Question: I'm trying to create a pdf with this library implementing the most simple example of de docs
using the url and render directly from the template like this
'''
url(r'^pdf/$', PDFTemplateView.as_view(template_name='my_template.html',
filename='my_pdf.pdf'), name='pdf'),
'''
this is the html of the template file
'''
<!DOCTYPE html>
<html>
<head>
<title>Hello Wold</title>
</head>
<body>
<p>My First Pdf</p>
</body>
</html>
'''
but when i try the url
the error is this
> AttributeError at /pdf/ 'NoneType' object has no attribute 'endswith'
how can i fix it
this is the Traceback
> Traceback: File
"/usr/local/lib/python2.7/dist-packages/django/core/handlers/base.py"
in get_response
139. response = response.render() File "/usr/local/lib/python2.7/dist-packages/django/template/response.py"
in render
105. self.content = self.rendered_content File "/usr/local/lib/python2.7/dist-packages/wkhtmltopdf/views.py" in
rendered_content
123. delete=(not debug) File "/usr/local/lib/python2.7/dist-packages/wkhtmltopdf/views.py" in
render_to_temporary_file
78. content = make_absolute_paths(content) File "/usr/local/lib/python2.7/dist-packages/wkhtmltopdf/utils.py" in
make_absolute_paths
151. if not x['root'].endswith('/'):Exception Type: AttributeError at /pdf/ Exception Value: 'NoneType'
object has no attribute 'endswith'
Environment:
Request Method: GET
'''
Django Version: 1.6.2
Python Version: 2.7.3
Installed Applications:
('django.contrib.admin',
'django.contrib.auth',
'django.contrib.contenttypes',
'django.contrib.sessions',
'django.contrib.messages',
'django.contrib.staticfiles',
'south',
'rest_framework',
'cian',
'django_extensions',
'wkhtmltopdf')
Installed Middleware:
('django.contrib.sessions.middleware.SessionMiddleware',
'django.middleware.common.CommonMiddleware',
'django.middleware.csrf.CsrfViewMiddleware',
'django.contrib.auth.middleware.AuthenticationMiddleware',
'django.contrib.messages.middleware.MessageMiddleware',
'django.middleware.clickjacking.XFrameOptionsMiddleware')
'''
this is the screenshot with the django-wkhtmltopd error

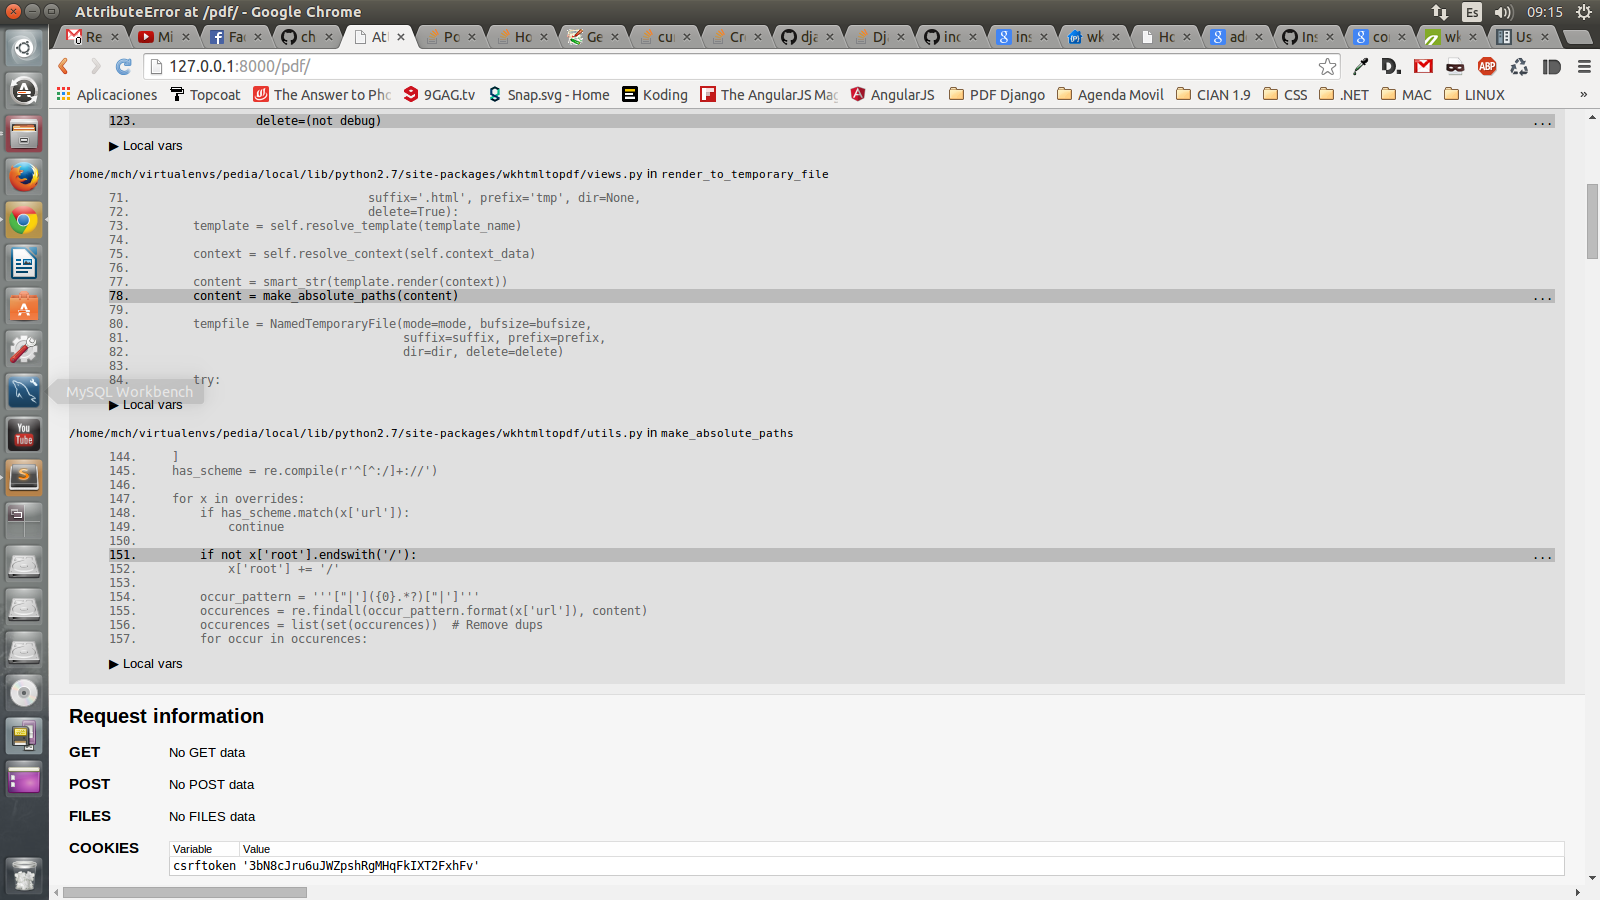
Answer: Looks like you have a problem with your root path. Try settings STATIC_URL in Django setting file (settings.py)